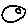
Label: moon